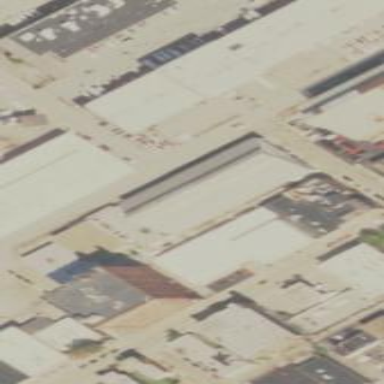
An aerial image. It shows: Warehouse building.